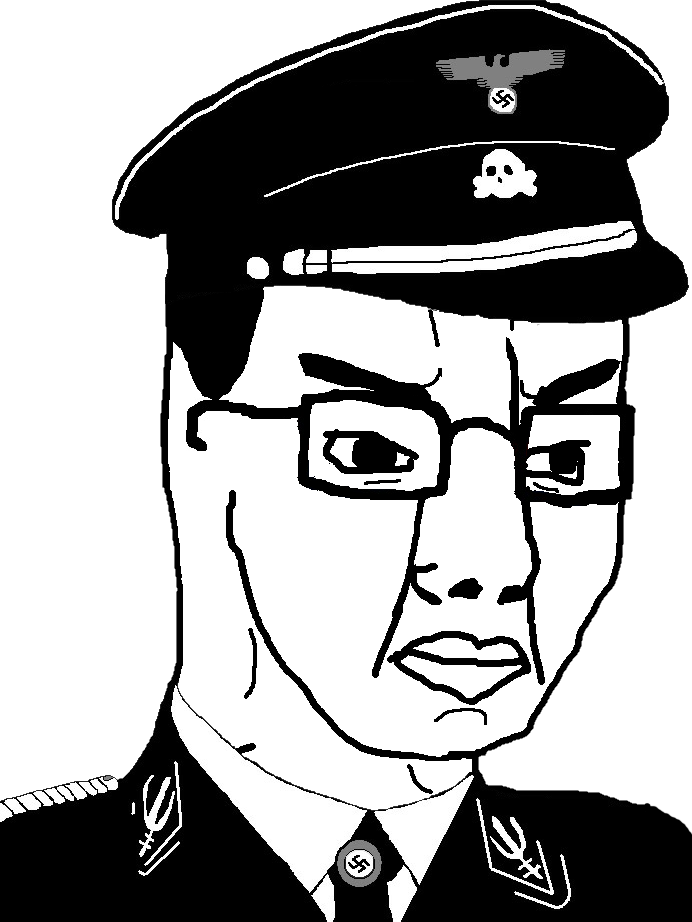
Label: 5_Poljak